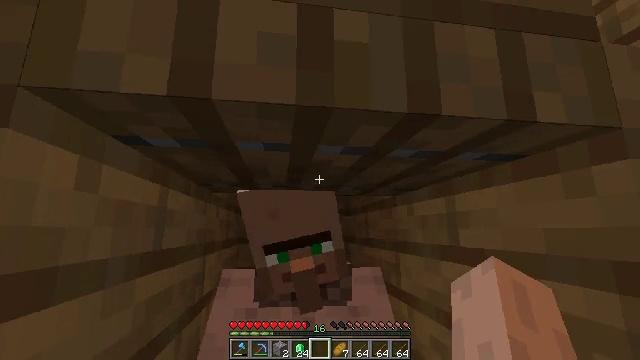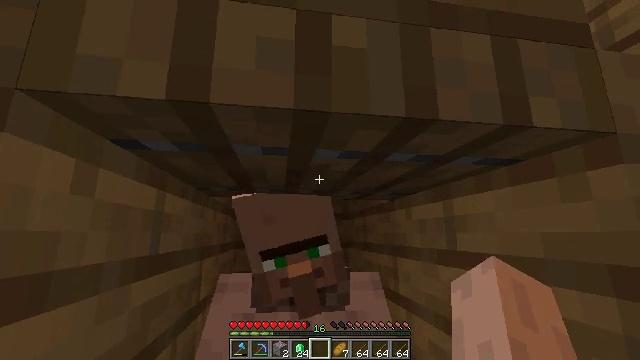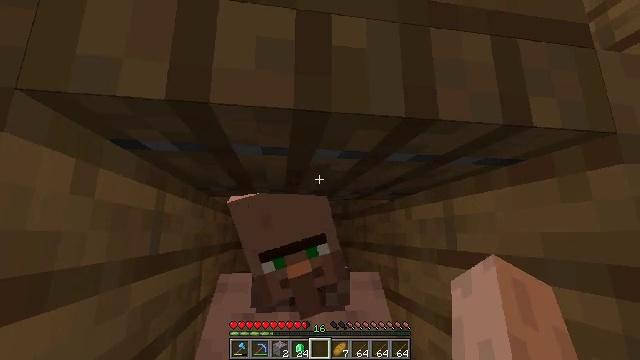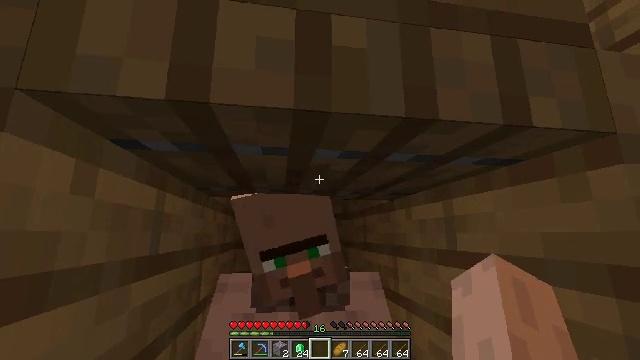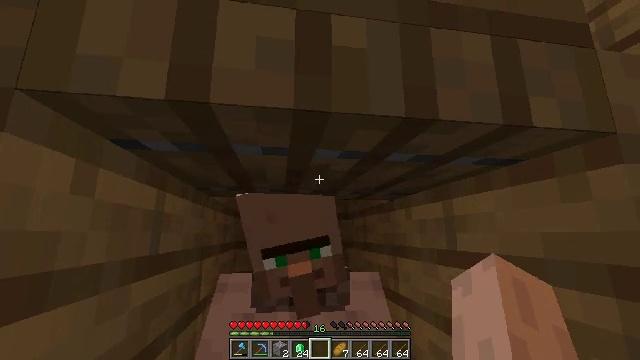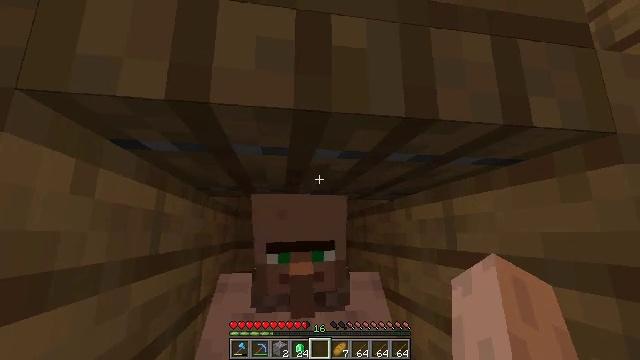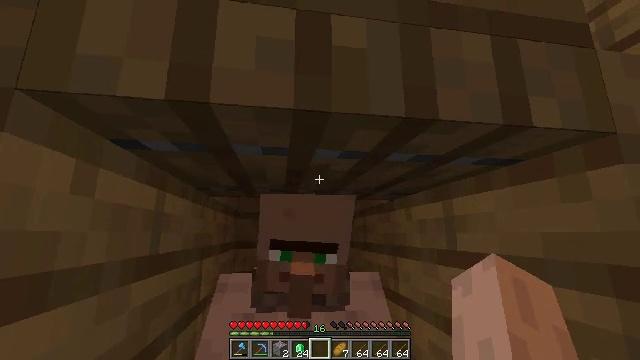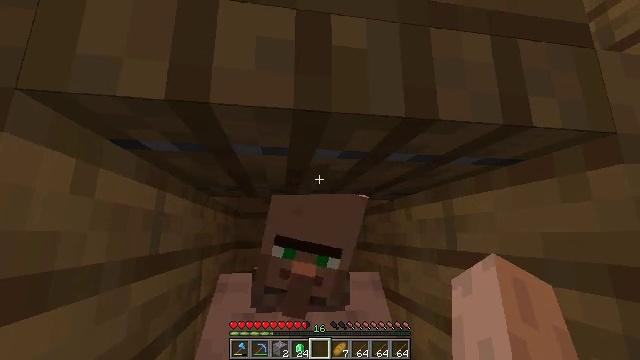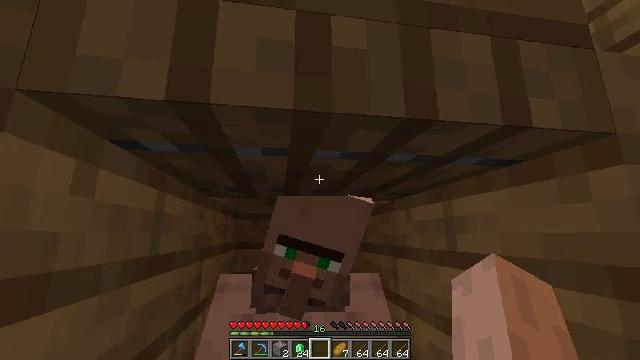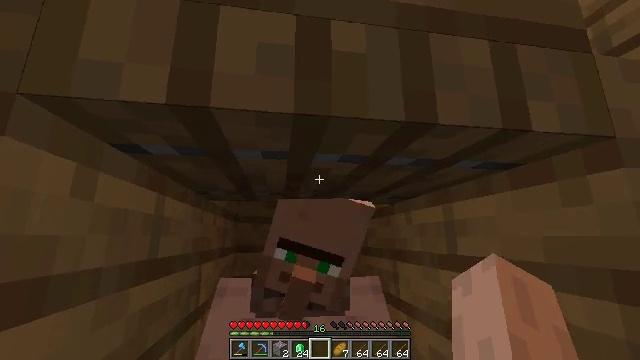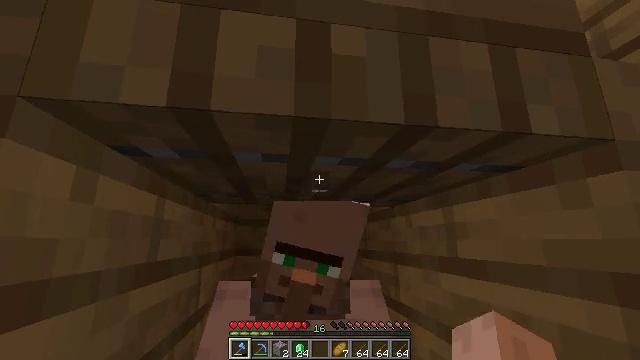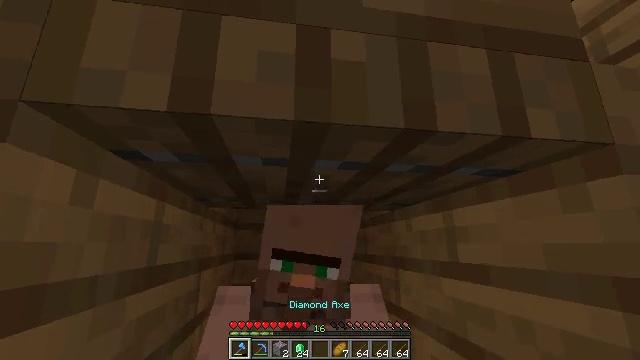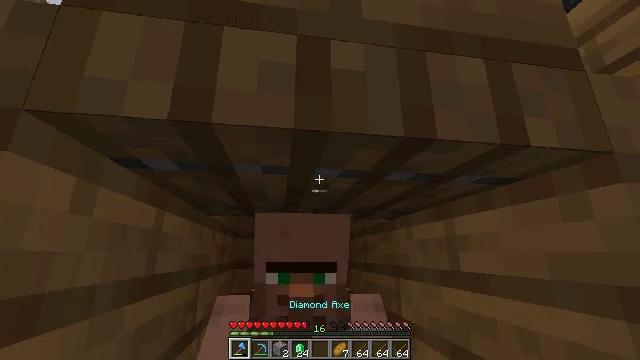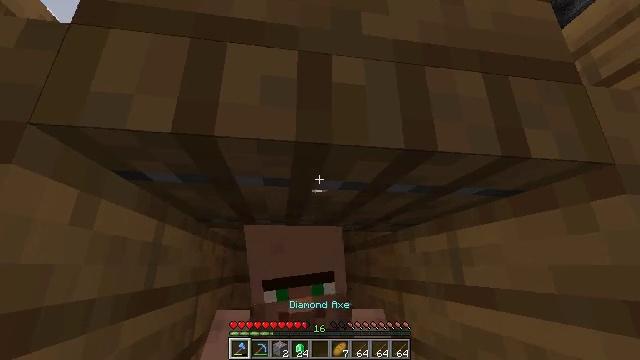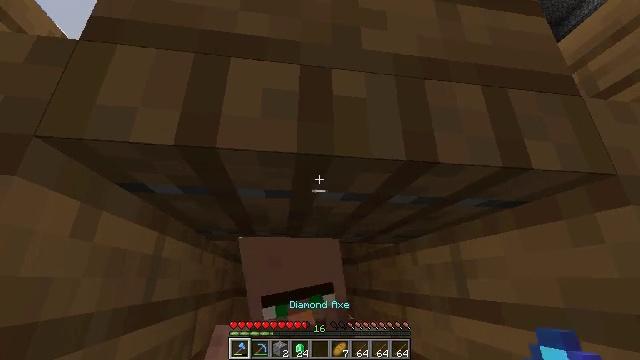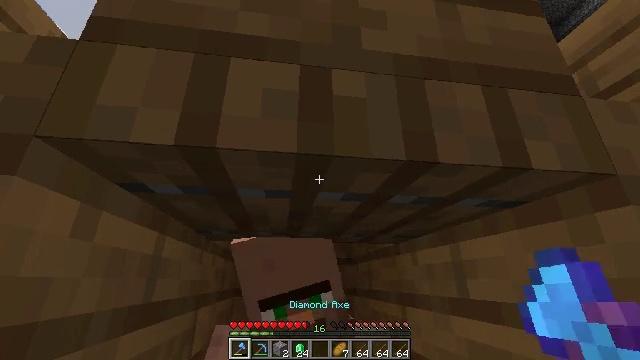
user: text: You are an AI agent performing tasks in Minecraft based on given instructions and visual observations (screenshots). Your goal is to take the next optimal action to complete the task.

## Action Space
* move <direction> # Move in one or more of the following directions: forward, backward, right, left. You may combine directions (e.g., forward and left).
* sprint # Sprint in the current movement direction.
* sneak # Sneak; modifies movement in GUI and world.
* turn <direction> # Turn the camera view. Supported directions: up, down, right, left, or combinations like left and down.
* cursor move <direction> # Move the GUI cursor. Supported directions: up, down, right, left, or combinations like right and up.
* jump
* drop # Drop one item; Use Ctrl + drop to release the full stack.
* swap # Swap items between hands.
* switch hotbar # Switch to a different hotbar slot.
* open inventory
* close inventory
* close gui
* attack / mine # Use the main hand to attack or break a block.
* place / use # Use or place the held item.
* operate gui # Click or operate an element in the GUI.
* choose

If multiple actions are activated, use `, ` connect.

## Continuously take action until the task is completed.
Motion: motion action
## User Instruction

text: Retrieve the spruce trapdoor by mining.
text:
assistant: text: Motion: no_op
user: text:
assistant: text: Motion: no_op
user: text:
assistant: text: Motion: no_op
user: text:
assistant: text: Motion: no_op
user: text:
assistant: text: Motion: no_op
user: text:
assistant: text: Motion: no_op
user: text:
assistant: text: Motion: no_op
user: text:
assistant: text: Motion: no_op
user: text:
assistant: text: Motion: no_op
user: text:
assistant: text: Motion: switch to hotbar 1
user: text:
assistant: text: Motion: switch to hotbar 1
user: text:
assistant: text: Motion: turn up, switch to hotbar 1
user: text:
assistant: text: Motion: turn up
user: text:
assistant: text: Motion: turn up
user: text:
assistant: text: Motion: no_op
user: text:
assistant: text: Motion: attack / mine
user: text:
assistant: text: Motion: attack / mine
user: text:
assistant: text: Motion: attack / mine
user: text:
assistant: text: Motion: attack / mine
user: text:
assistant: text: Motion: attack / mine
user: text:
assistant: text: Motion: attack / mine
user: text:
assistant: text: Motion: no_op
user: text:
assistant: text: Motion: no_op
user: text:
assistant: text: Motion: no_op